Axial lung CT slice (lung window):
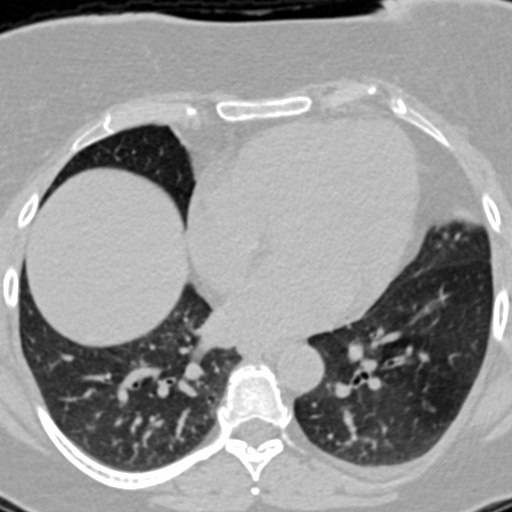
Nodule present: no